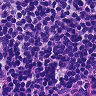
Metastatic tissue present: no